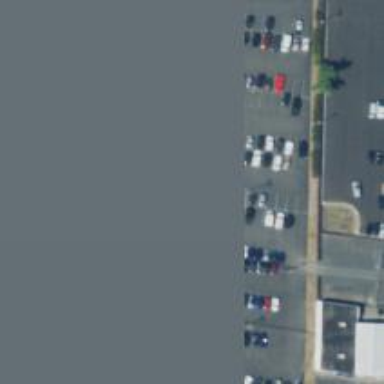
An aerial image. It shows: Retail area.